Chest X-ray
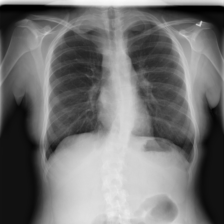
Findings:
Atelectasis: negative
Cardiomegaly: negative
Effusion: negative
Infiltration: negative
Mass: negative
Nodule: negative
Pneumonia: negative
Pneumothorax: negative
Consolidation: negative
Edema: negative
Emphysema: negative
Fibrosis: negative
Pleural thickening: negative
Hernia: negative